Question: What is the current version?
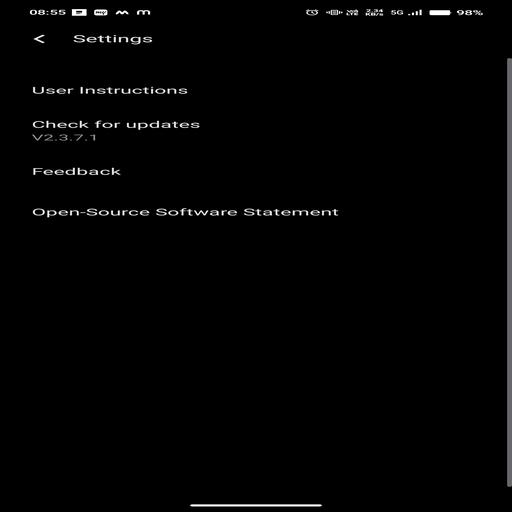
Answer: V2.3.7.1